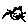
Label: cat